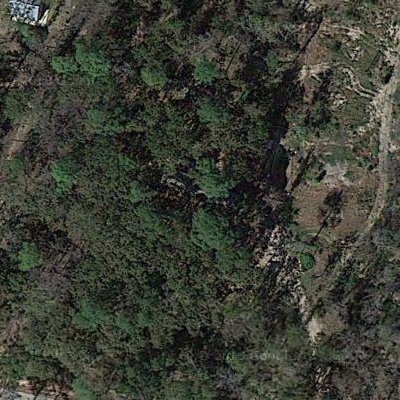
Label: eForest